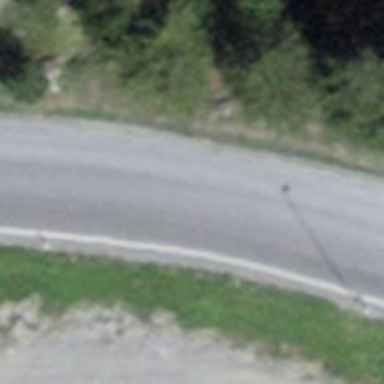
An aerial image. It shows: Asphalt tertiary road without sidewalk.